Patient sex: M
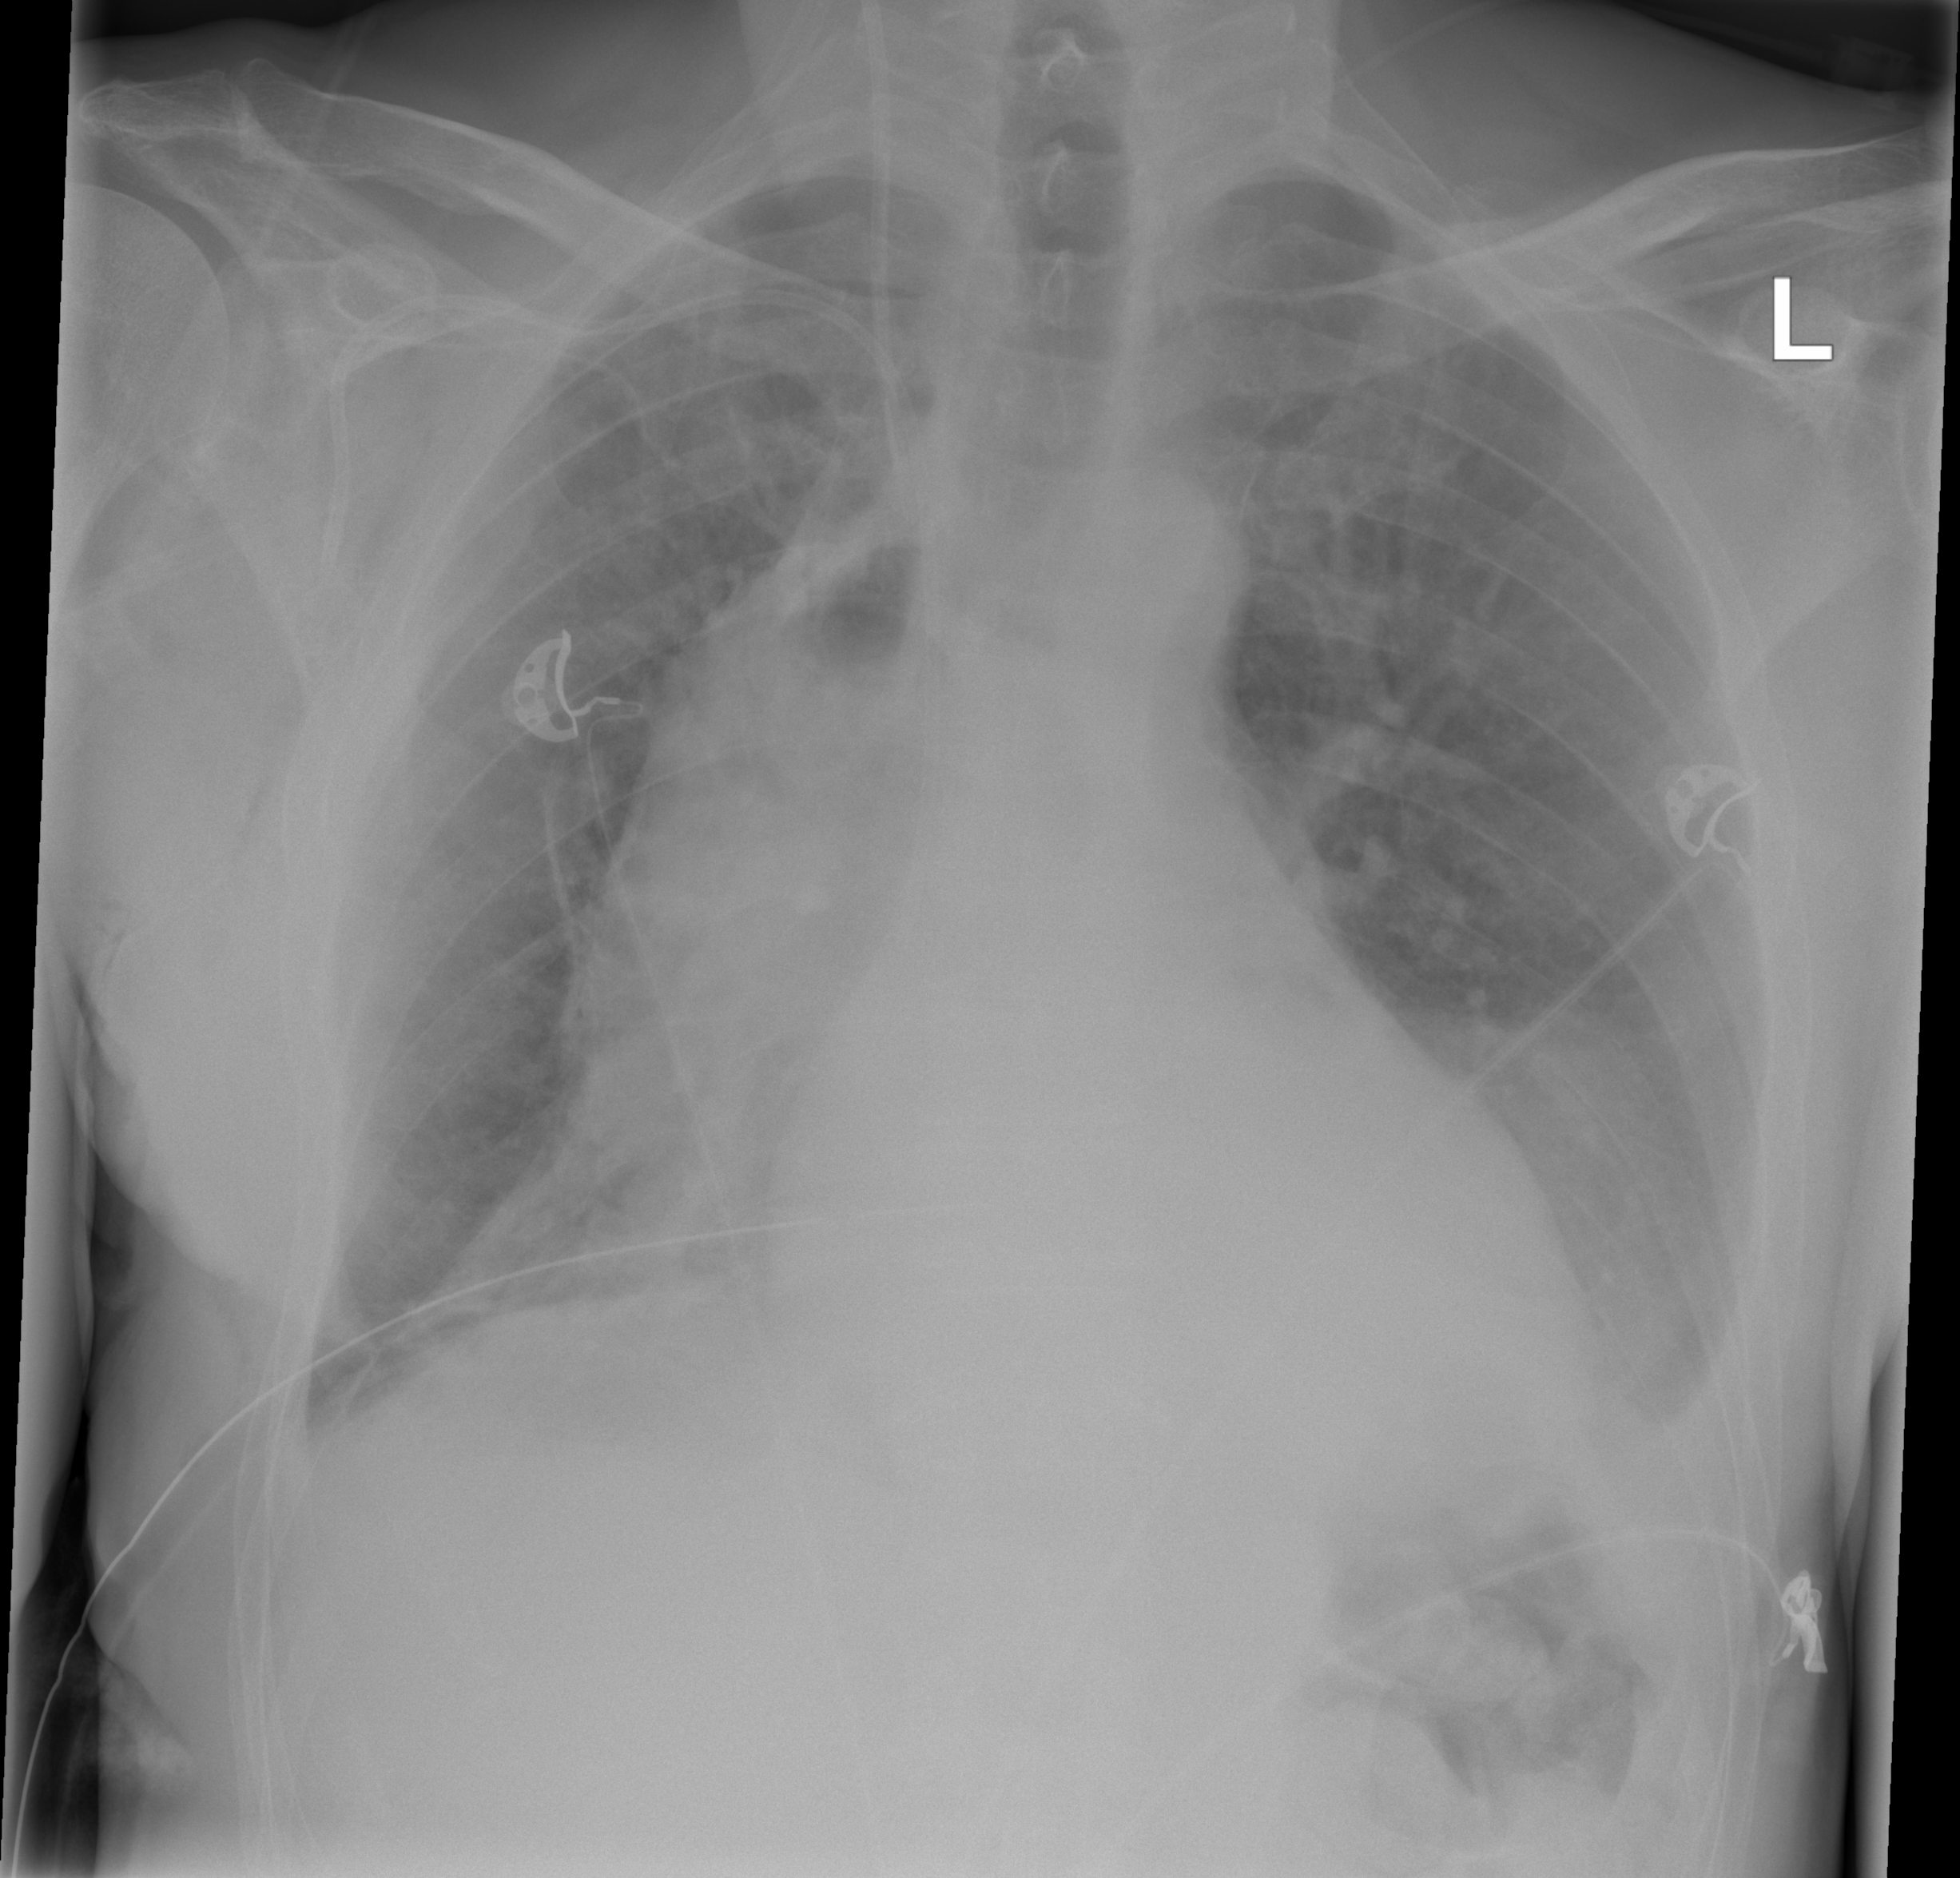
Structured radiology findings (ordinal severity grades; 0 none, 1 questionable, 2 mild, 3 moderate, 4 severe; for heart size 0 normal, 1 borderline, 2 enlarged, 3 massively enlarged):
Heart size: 1
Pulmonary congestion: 1
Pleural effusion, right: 1
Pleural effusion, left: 2
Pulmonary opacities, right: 0
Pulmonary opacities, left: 0
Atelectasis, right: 3
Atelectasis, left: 0